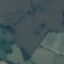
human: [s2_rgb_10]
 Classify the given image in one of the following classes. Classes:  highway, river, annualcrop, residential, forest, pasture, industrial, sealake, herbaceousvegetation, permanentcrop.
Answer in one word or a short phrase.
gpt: Pasture